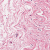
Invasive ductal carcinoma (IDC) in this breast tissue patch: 0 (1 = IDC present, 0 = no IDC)